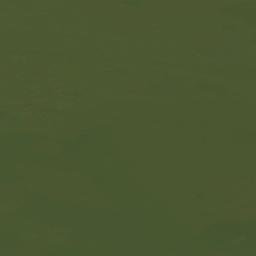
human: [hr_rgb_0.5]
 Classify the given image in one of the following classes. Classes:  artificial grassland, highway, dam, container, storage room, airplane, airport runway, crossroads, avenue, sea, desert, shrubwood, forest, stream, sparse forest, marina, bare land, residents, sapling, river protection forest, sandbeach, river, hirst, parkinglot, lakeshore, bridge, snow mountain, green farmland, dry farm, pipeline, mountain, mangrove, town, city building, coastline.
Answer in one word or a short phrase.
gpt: sea